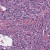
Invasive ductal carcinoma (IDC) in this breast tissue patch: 1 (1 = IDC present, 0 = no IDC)